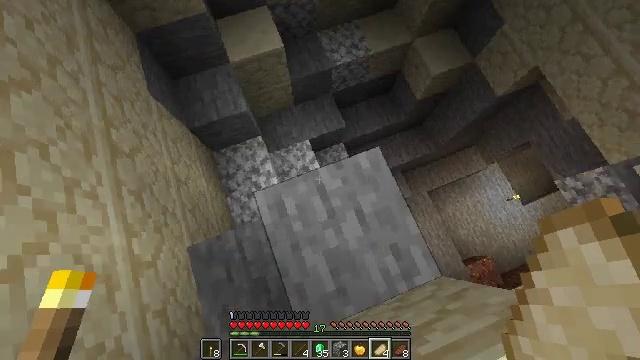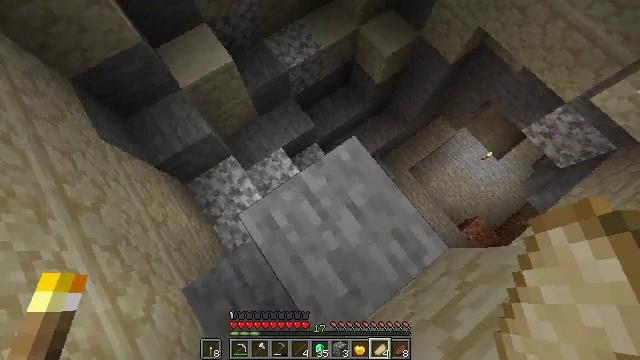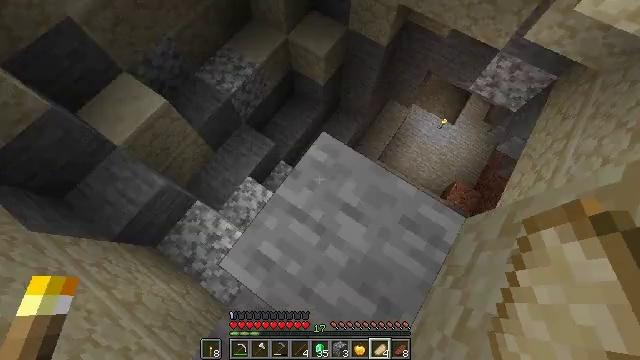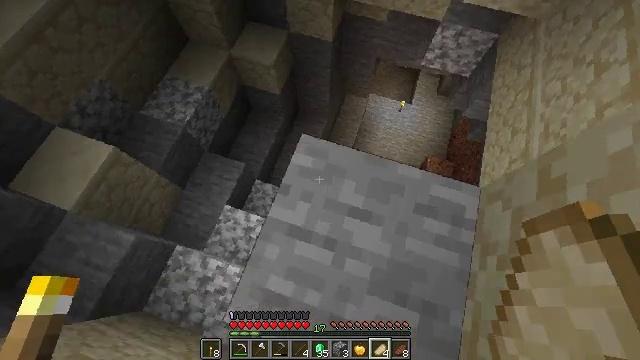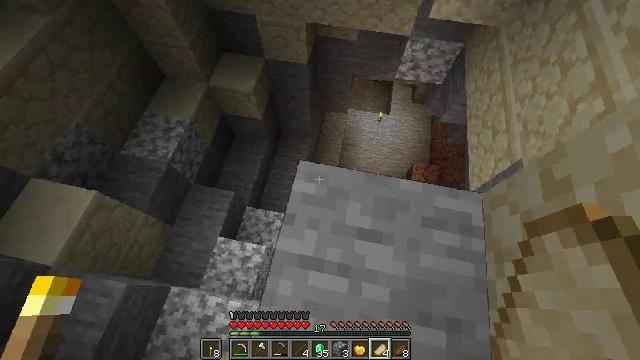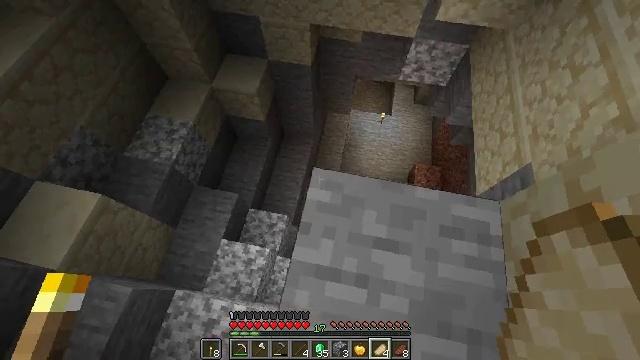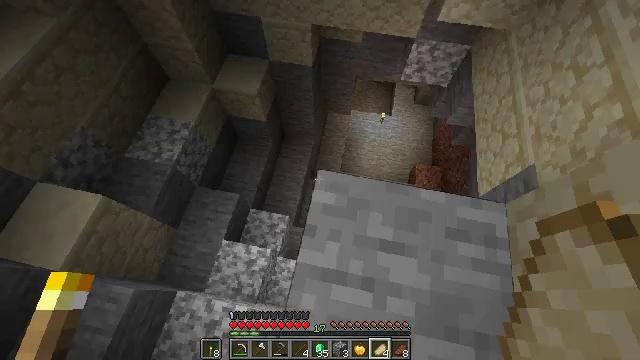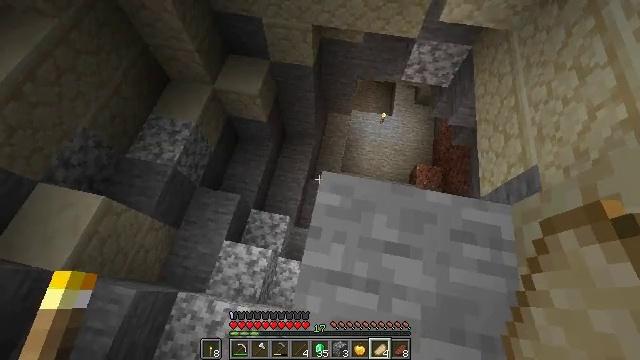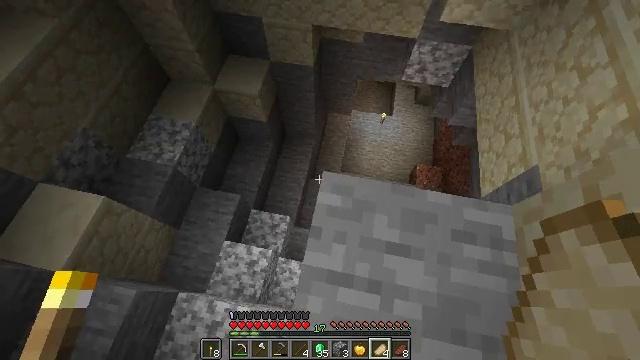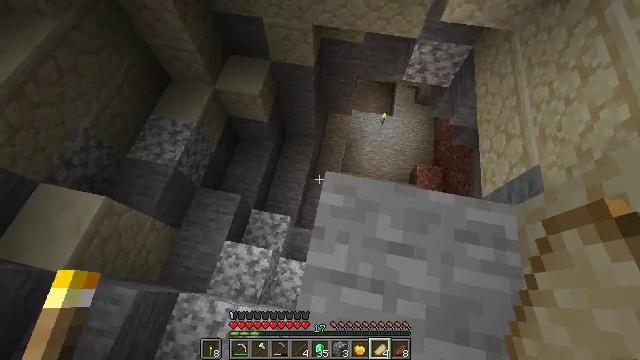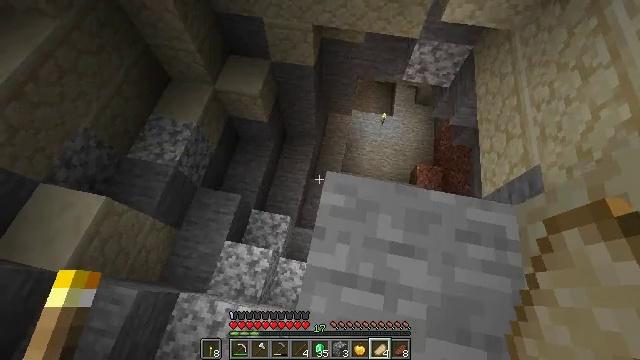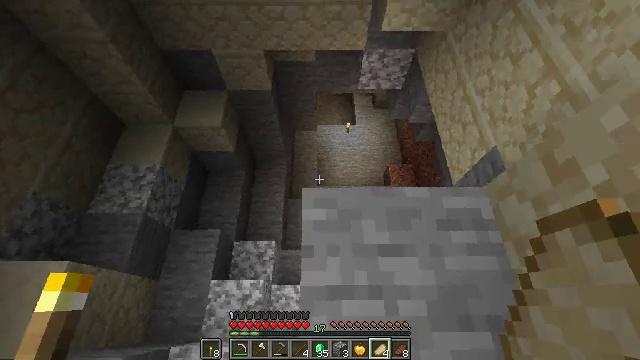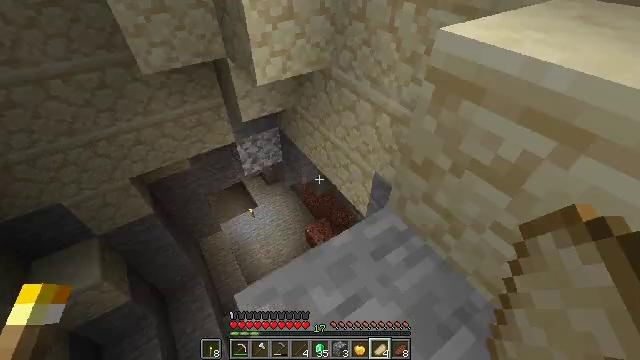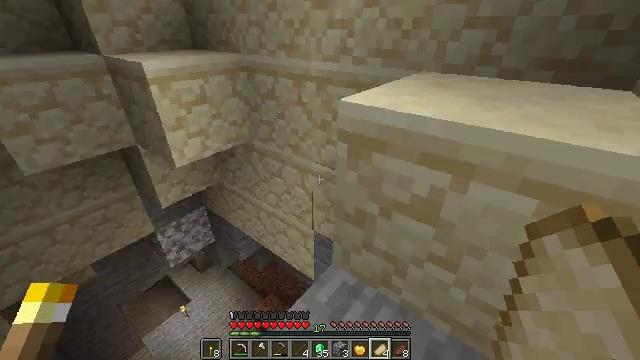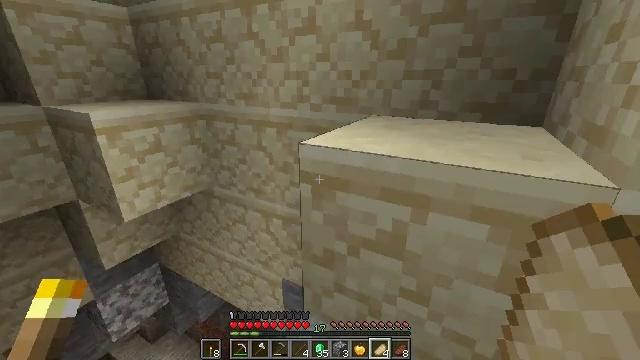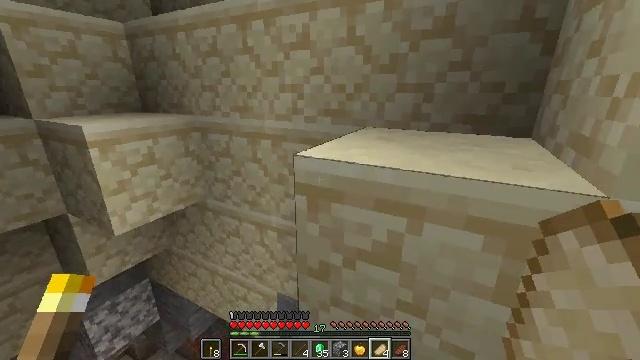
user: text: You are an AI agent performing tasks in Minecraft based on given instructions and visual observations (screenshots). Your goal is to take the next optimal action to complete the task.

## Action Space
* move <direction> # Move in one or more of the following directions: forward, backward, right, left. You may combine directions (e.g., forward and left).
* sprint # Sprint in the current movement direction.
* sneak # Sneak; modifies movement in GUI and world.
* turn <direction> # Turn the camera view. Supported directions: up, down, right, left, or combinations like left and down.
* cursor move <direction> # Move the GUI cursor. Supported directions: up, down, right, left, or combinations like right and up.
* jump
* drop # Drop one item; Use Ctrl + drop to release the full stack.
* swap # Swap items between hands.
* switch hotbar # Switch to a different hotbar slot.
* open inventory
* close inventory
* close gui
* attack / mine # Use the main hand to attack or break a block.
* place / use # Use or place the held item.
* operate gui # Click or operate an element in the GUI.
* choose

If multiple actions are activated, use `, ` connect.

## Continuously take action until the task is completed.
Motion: motion action
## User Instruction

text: Get the cartography table into your inventory.
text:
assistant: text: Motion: move forward and move left, sneak, turn right
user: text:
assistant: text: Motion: move forward and move left, sneak, turn right and up
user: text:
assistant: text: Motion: move forward and move left, sneak, turn right and up
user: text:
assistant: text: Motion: move forward and move left, sneak, turn right and up
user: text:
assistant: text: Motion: sneak
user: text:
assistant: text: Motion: sneak
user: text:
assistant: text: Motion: sneak
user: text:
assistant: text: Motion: sneak
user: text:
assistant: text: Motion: sneak
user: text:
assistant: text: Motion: sneak
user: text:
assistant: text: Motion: sneak, turn right and up
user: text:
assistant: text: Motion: sneak, turn right and up
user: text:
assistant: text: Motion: sneak, turn right and up
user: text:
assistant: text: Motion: sneak, turn right and up
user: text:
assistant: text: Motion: sneak, turn right and up
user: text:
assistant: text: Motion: no_op
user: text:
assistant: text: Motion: no_op
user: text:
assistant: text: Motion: no_op
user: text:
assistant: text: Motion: no_op
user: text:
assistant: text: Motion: turn right and up
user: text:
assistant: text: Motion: move forward, turn right and up
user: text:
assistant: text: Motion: move forward, turn right and up
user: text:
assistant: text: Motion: move forward, sprint, turn right and up
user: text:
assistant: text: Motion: move forward, sprint, turn up, jump
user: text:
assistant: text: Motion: move forward, sprint, jump
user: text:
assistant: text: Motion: move forward, sprint, jump
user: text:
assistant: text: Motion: move forward, sprint, jump
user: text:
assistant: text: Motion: move forward, sprint, turn left, jump
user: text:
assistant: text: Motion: move forward, sprint, turn left
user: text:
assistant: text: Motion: move forward, sprint, turn left